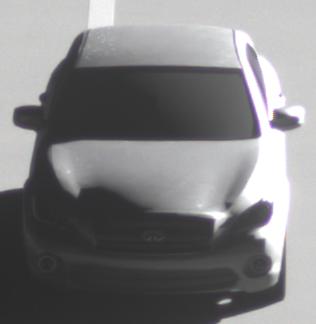
Make: Infiniti
Model: M 37
Detailed model: M (Y51)
Model produced from: 2010/10
Model produced until: 2013/11
Doors: 4
Color: white
Road condition: dry road
Daytime: morning or afternoon
Contrast: high contrast